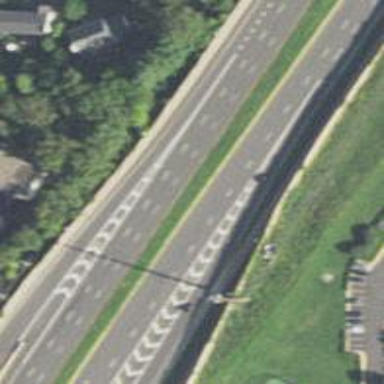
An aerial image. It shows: Trunk link road with asphalt surface.